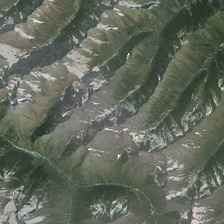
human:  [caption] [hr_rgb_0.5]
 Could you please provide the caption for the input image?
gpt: some snows are in a part of green mountains .

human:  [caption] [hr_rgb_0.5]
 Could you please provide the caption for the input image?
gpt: this is mountainous region .

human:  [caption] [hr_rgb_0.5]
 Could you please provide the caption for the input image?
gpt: some snows are in a part of green mountains .

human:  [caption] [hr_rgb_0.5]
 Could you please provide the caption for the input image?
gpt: it is white, light green and green .

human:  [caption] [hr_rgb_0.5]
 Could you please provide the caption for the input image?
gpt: this is mountainous region .